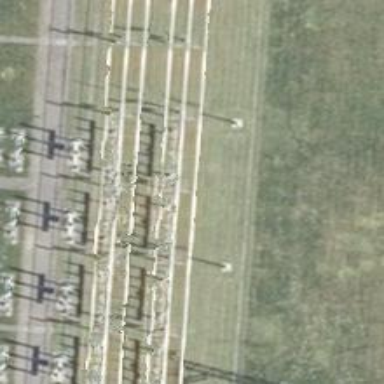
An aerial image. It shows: Busbar power line with 3 cables.